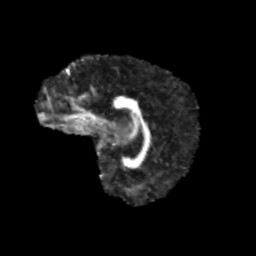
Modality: FA
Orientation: sagittal
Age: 11
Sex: female
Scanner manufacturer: siemens
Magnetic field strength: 3 T
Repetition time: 3.8 s
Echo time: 0.07 s